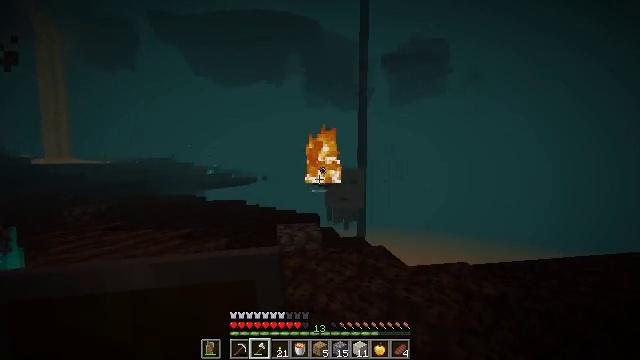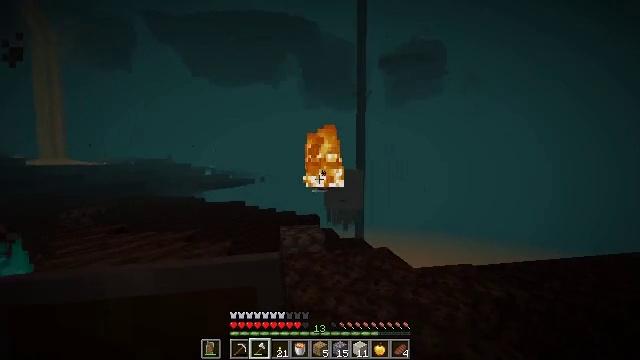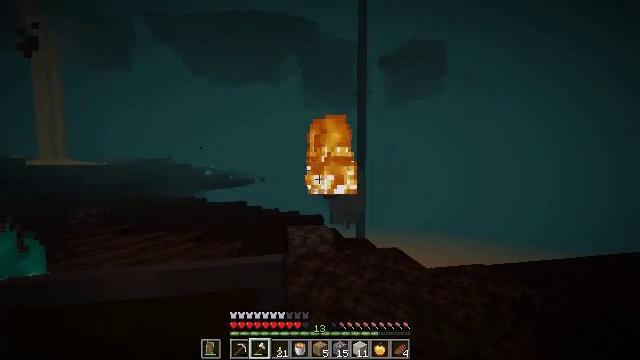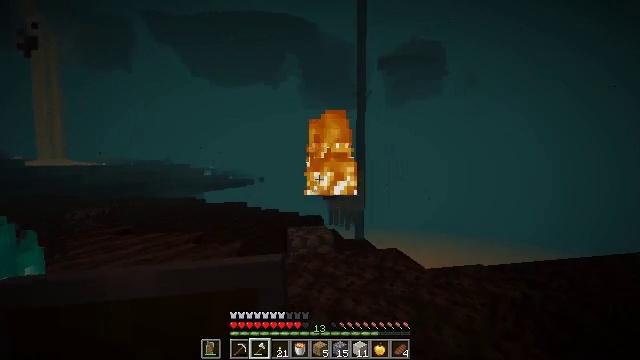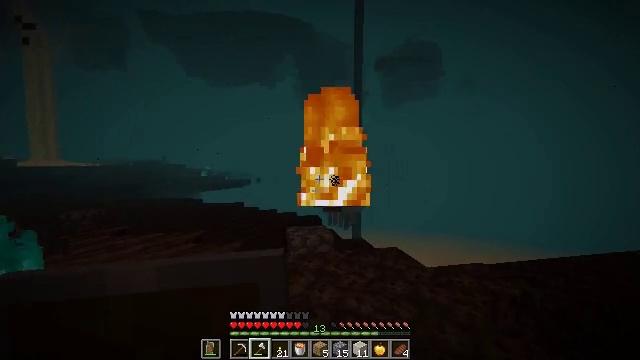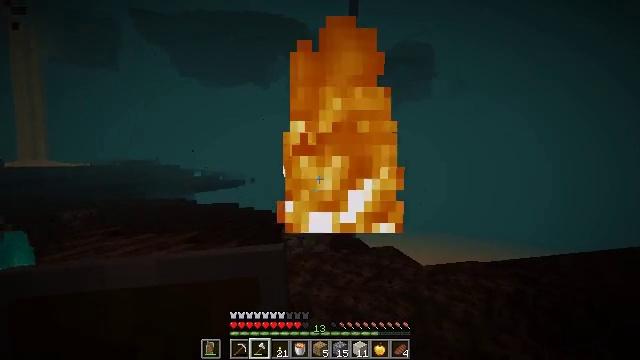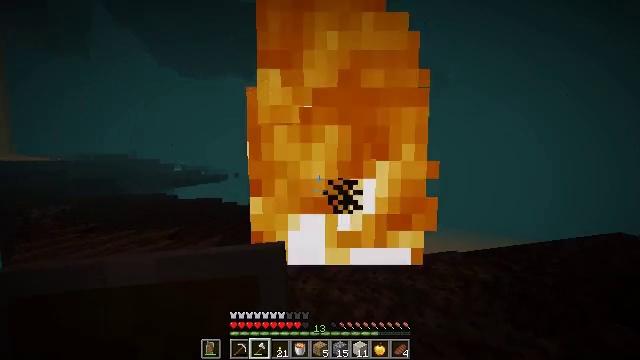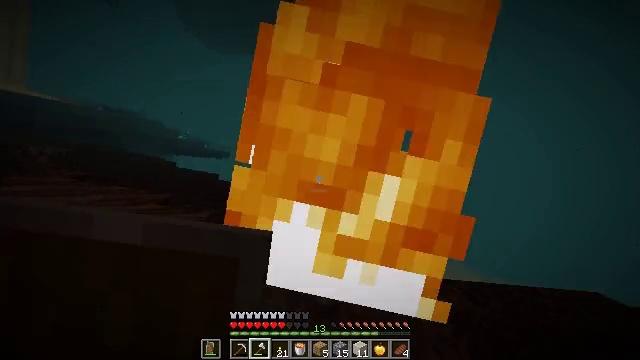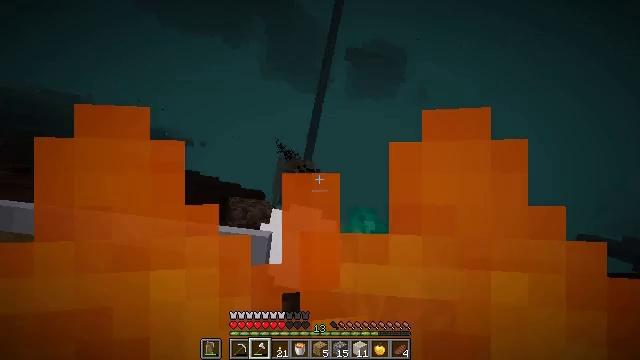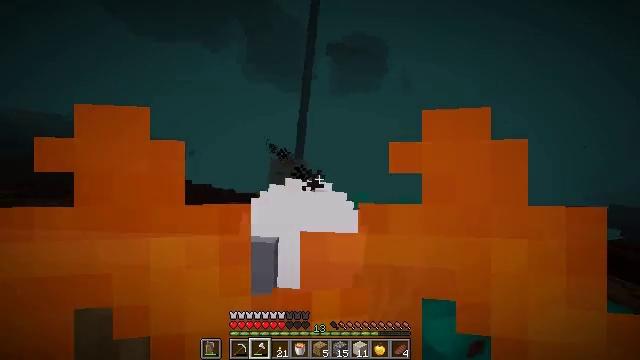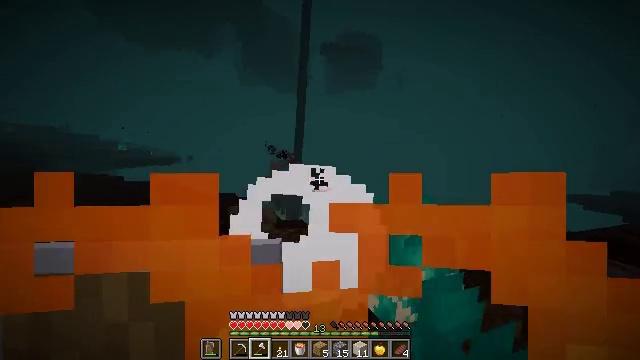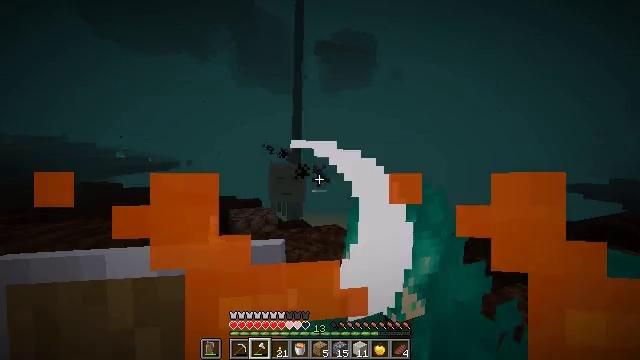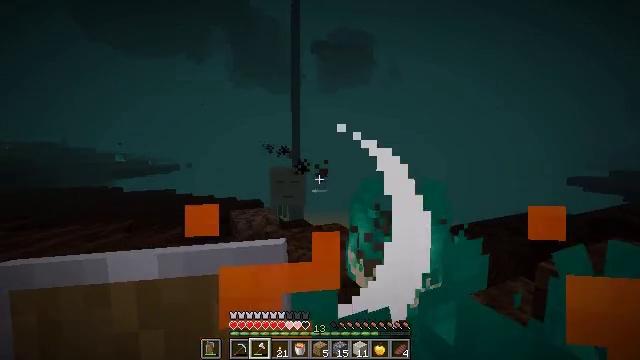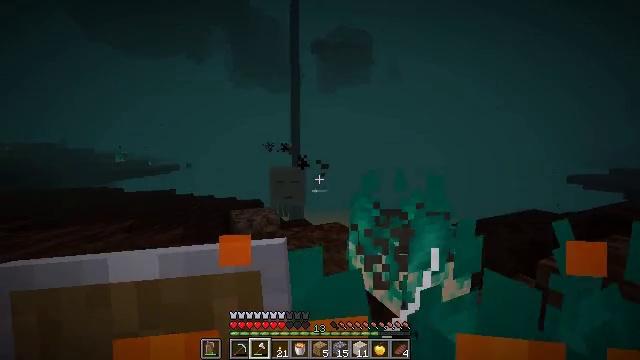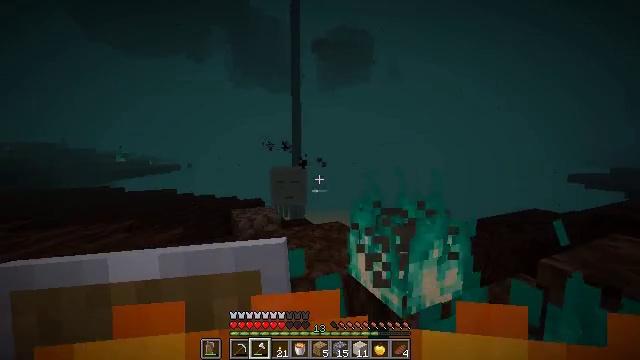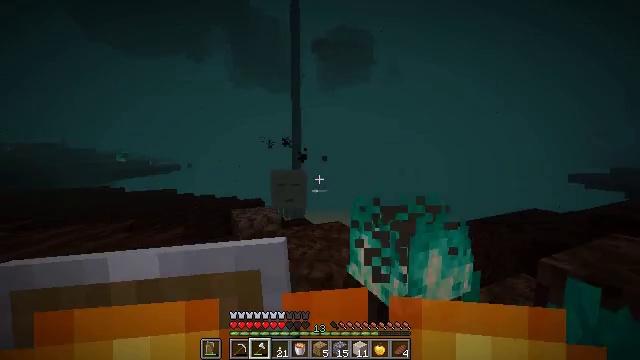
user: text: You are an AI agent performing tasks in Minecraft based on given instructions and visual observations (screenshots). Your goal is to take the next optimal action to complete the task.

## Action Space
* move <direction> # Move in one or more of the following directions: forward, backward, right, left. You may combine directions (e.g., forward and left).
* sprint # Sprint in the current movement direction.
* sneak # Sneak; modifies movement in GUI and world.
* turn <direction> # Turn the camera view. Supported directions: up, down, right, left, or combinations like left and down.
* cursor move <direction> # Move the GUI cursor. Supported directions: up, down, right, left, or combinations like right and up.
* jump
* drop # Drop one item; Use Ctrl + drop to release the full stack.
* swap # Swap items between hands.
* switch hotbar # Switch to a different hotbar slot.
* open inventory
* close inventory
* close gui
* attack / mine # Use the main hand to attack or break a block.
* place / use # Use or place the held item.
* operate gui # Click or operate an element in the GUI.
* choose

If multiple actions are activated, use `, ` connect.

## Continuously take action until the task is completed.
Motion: motion action
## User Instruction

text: Clear the area by removing soul fire.
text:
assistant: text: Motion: move left, attack / mine
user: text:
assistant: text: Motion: attack / mine
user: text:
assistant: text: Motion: attack / mine
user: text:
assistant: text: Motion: attack / mine
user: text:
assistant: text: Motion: turn right, attack / mine
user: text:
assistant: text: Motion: turn right and down
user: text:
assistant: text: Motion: attack / mine
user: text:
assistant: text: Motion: turn right and down, attack / mine
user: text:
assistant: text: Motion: turn right, attack / mine
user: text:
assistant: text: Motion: attack / mine
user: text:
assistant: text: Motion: attack / mine
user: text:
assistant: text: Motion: attack / mine
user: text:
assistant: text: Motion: attack / mine
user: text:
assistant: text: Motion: attack / mine
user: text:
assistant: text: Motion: attack / mine
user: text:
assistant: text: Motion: attack / mine
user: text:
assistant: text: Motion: attack / mine
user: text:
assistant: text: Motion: no_op
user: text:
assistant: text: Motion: attack / mine
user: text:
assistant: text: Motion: turn left and down, attack / mine
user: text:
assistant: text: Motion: move back, turn left and down
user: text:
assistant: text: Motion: move back and move left, turn left and down
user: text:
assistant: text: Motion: move back and move left, turn left and down
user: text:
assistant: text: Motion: move back and move left, turn left
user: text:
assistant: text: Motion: move left, turn left and down
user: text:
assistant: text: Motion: move left, turn left and down
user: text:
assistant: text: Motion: move left, turn left and down
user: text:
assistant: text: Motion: move left, turn right and down
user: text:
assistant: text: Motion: move left, turn right
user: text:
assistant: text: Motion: move left